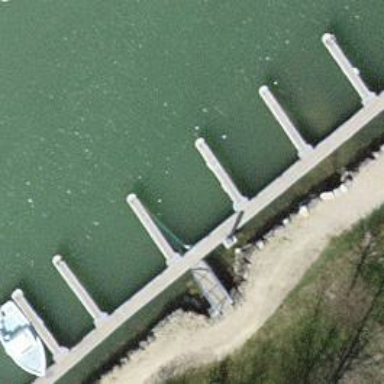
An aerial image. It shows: Man-made pier.